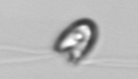
Label: flagellate_morphotype1